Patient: sex M, age 63
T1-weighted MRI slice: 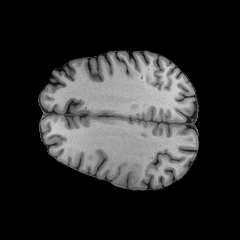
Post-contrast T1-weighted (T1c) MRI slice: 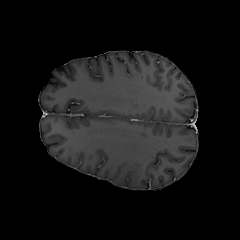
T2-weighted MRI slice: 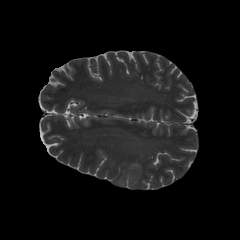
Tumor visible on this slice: yes
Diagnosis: Glioblastoma, IDH-wildtype
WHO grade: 4